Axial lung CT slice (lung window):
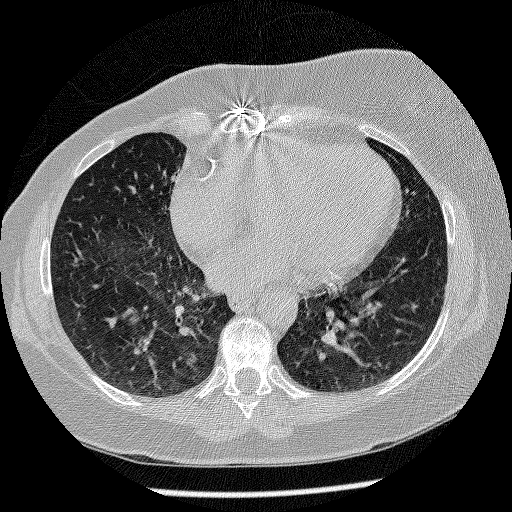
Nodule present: no